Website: lowes
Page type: receipt
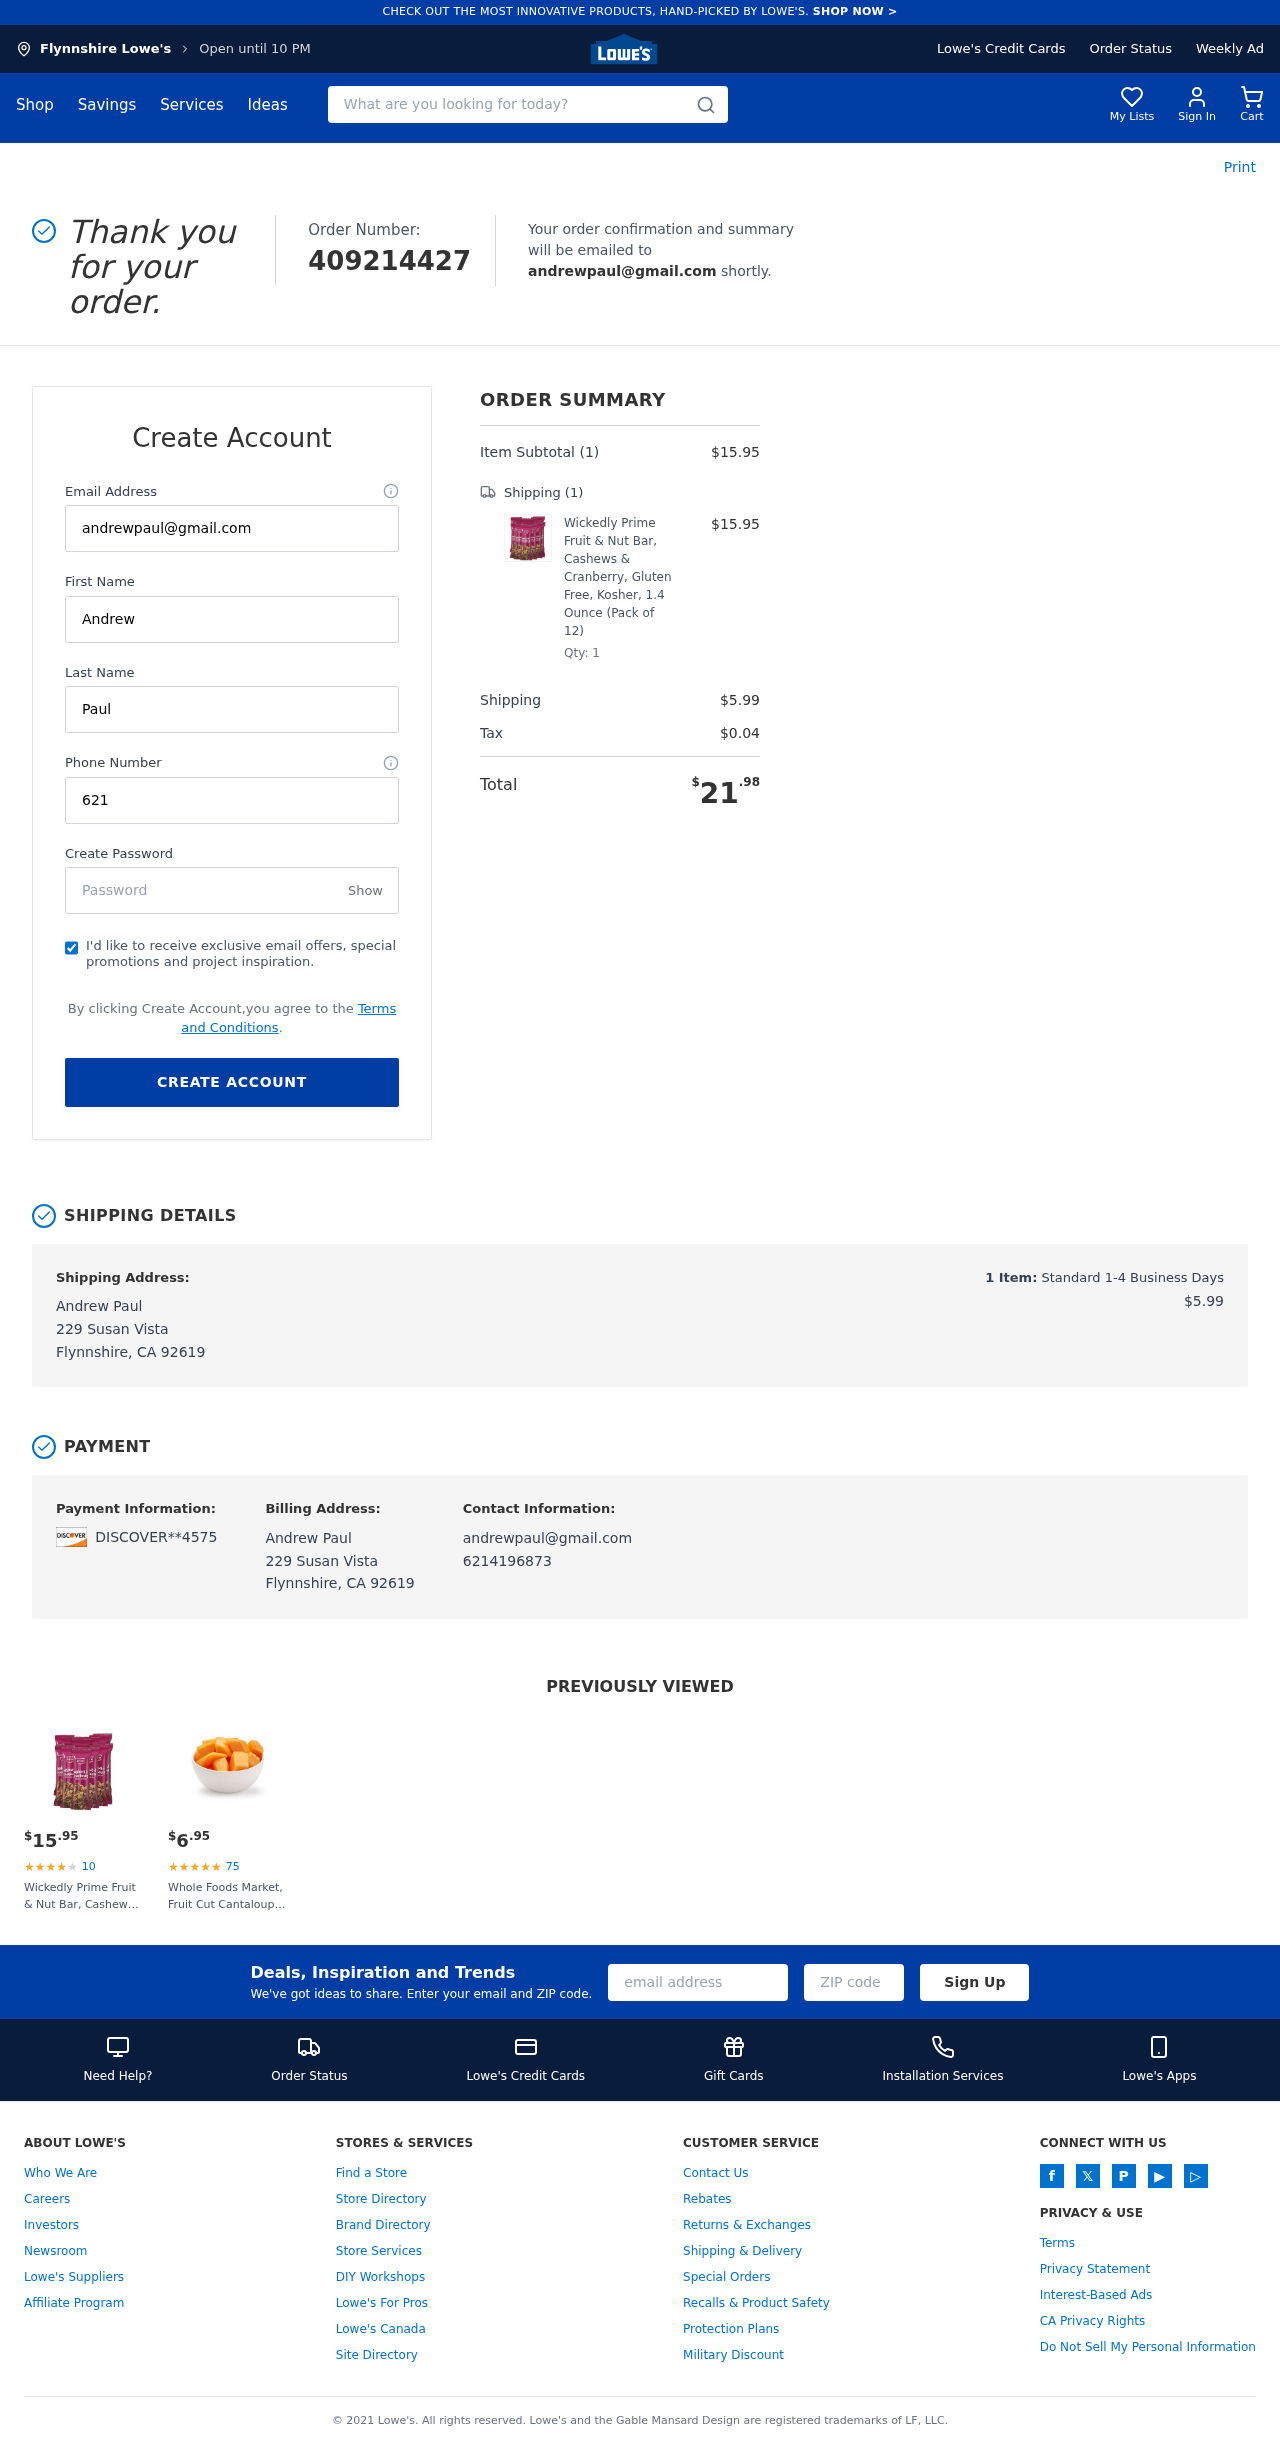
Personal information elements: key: PII_CARD_LAST4
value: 4575
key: PII_CARD_TYPE
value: DISCOVER
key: PII_CITY
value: Flynnshire
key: PII_EMAIL
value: andrewpaul@gmail.com
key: PII_FULLNAME
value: Andrew Paul
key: PII_PHONE
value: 6214196873
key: PII_STREET
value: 229 Susan Vista
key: PII_FIRSTNAME
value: Andrew
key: PII_LASTNAME
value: Paul
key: PII_CITY_STATE_ZIP
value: Flynnshire, CA 92619
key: PII_FULLNAME2
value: Andrew Paul
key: PII_FULLNAME3
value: Andrew Paul
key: PII_FIRSTNAME2
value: Andrew
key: PII_FIRSTNAME3
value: Andrew
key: PII_LASTNAME2
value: Paul
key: PII_LASTNAME3
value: Paul
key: PII_FIRSTNAME_DERIVED
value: Andrew
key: PII_LASTNAME_DERIVED
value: Paul
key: PII_FULLNAME_DERIVED
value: Andrew Paul
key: PII_NAME_FULL_DERIVED
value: Andrew Paul
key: PII_GIFT_FIRSTNAME
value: Susan
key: PII_POSTCODE
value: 92619
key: PII_STATE_ABBR
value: CA
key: PII_POSTCODE_FULL
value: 92619
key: PII_CITY_STATE
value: Flynnshire, CA
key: PII_POSTCODE_NUMERIC
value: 92619
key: PII_EMAIL2
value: andrewpaul@gmail.com
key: PII_EMAIL3
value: andrewpaul@gmail.com
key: PII_PHONE_LINE
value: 6873
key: PII_PHONE_SUFFIX
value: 6873
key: PII_PHONE2
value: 6214196873
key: PII_PHONE3
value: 6214196873
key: PII_PHONE_NUMERIC
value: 6214196873
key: PII_PHONE_LINE_NUMERIC
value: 6873
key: PII_PHONE_SUFFIX_NUMERIC
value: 6873
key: PII_PHONE2_NUMERIC
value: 6214196873
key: PII_PHONE3_NUMERIC
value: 6214196873
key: PII_PHONE_DIGITS
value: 6214196873
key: PII_PHONE_LAST4
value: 6873
Product elements: key: PRODUCT1_NAME
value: Wickedly Prime Fruit & Nut Bar, Cashews & Cranberry, Gluten Free, Kosher, 1.4 Ounce (Pack of 12)
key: PRODUCT1_PRICE
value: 15.95
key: PRODUCT1_QUANTITY
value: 1
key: PRODUCT2_NAME
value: Whole Foods Market, Fruit Cut Cantaloupe Chunks Conventional, 10 Ounce
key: PRODUCT2_NUM_RATINGS
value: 75
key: PRODUCT2_PRICE
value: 6.95
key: PRODUCT1_PRICE2
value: $15.95
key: PRODUCT1_RATING2
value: ★
★
★
★
★
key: PRODUCT1_NUM_RATINGS2
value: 10
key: PRODUCT1_NAME2
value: Wickedly Prime Fruit & Nut Bar, Cashews & Cranberry, Gluten Free, Kosher, 1.4 Ounce (Pack of 12)
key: PRODUCT2_RATING
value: ★
★
★
★
★
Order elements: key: ORDER_ID
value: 409214427
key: ORDER_NUM_ITEMS
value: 1
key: ORDER_SUBTOTAL
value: $15.95
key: ORDER_NUM_ITEMS2
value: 1
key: ORDER_SHIPPING_COST
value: $5.99
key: ORDER_TAX
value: $0.04
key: ORDER_TOTAL
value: $21.98
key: ORDER_NUM_ITEMS3
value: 1
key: ORDER_SHIPPING_COST2
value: $5.99
Search elements: key: HEADER_SEARCH
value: What are you looking for today?